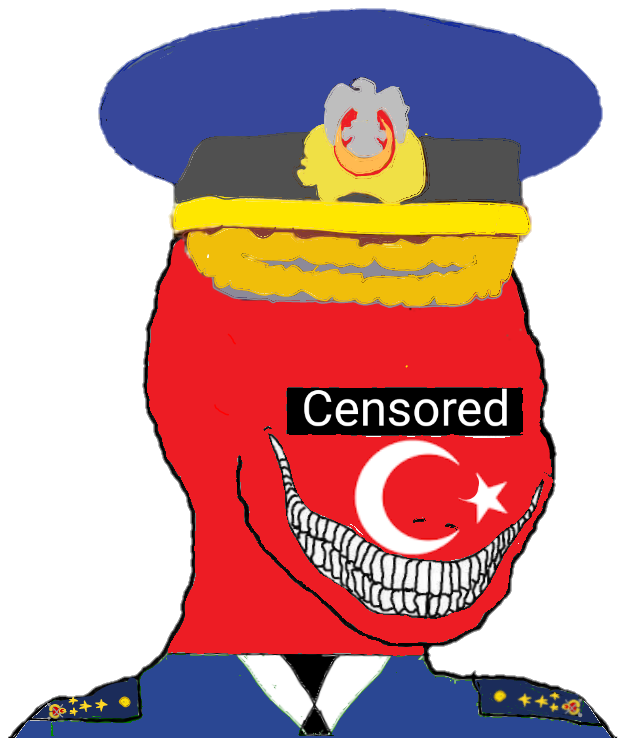
Label: 5_Oomer